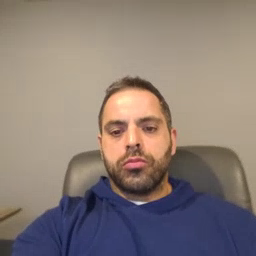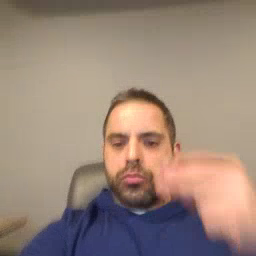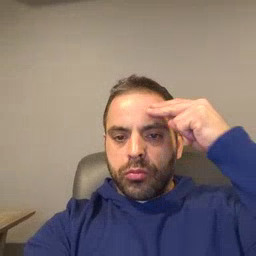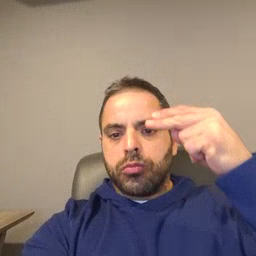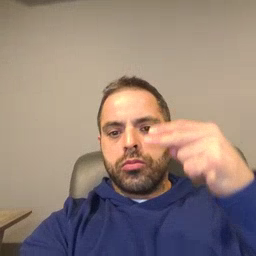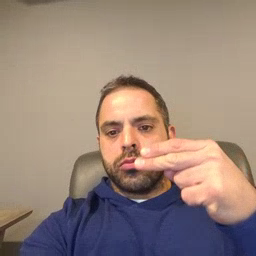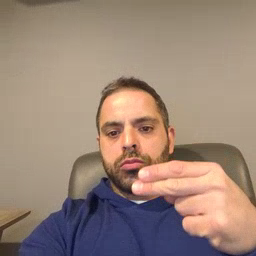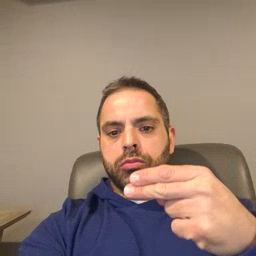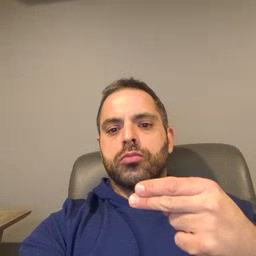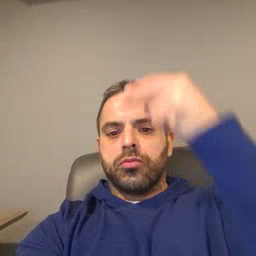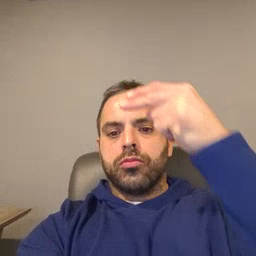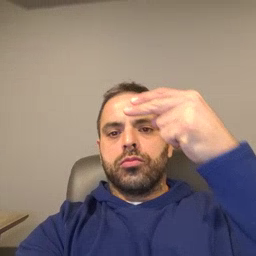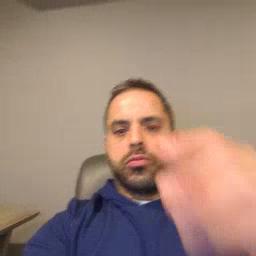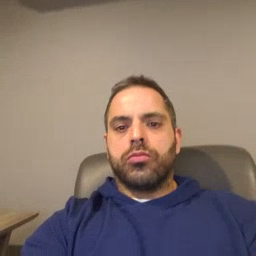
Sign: high